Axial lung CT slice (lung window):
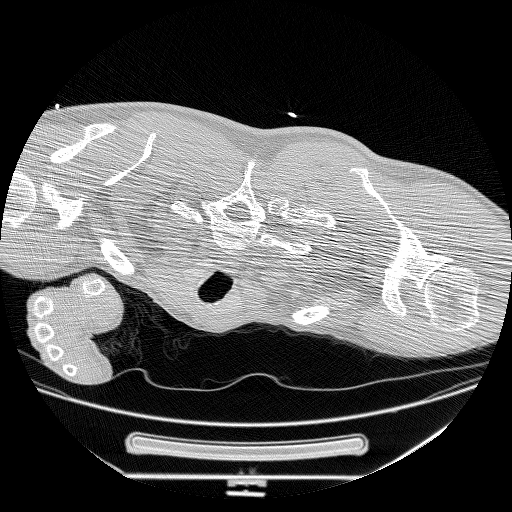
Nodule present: no